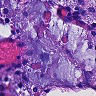
Metastatic tissue present: no